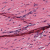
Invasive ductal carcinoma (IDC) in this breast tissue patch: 0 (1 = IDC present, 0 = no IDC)